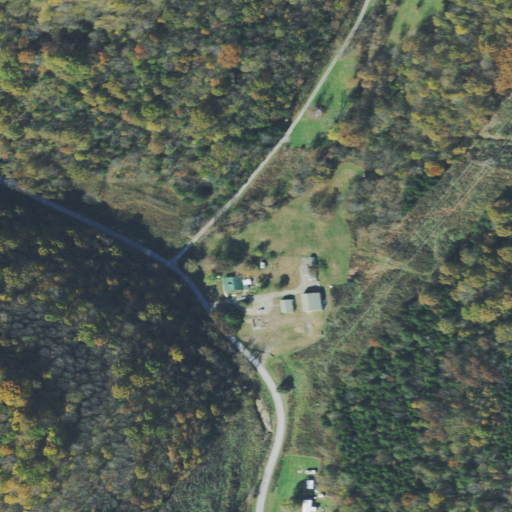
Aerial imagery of valley in Tennessee named Scruggs Hollow containing deciduous forest, mixed forest, open development, pasture, evergreen forest, low intensity development, and medium intensity development